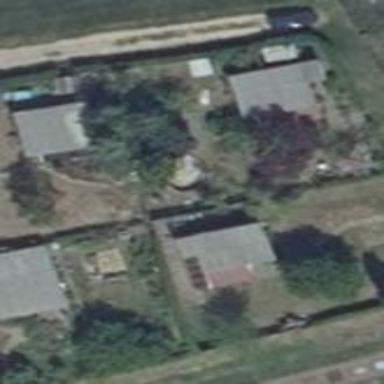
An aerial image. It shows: Allotments area.